Question: What can I do so the 'ss' variable can read all x,y, and z variables? Currently, it just reads the x variable from the csv file (the file has three variables in it and I wish to create a 4th called w in which the function result is saved).

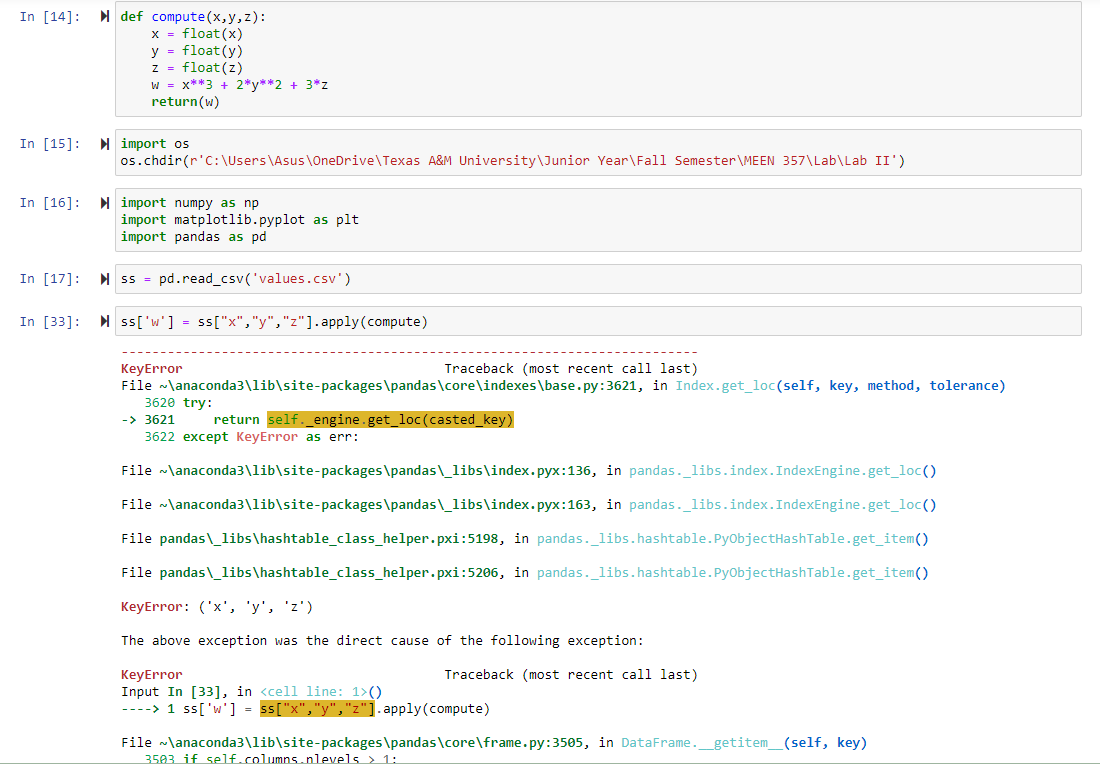
Answer: '''
# create dataframe with 3 columns' random values
import pandas as pd
import numpy as np
ss = pd.DataFrame({
'A':[1,2,3,4,5,6],
'B':[7,8,9,10,11,12],
'C':[13,14,15,16,17,18]
})
ss
###
A B C
0 1 7 13
1 2 8 14
2 3 9 15
3 4 10 16
4 5 11 17
5 6 12 18
'''
Function
'''
def compute(x):
x = x.astype(float)
return x['A']**3 + 2*x['B']**2 + 3*x['C']
ss['D'] = compute(ss)
print(ss)
###
A B C D
0 1 7 13 138.0
1 2 8 14 178.0
2 3 9 15 234.0
3 4 10 16 312.0
4 5 11 17 418.0
5 6 12 18 558.0
'''
dataframe type
'''
print(ss.dtypes)
###
A int64
B int64
C int64
D float64
dtype: object
'''